Question: I'm trying to get a list of related artists but am returning mixed results. Sometimes the name of the related artist will appear and sometimes it will return "undefined".
How do I retrieve the names of all the related artists without getting an "undefined" result?
'''
models.Artist
.fromURI('spotify🧑‍🎨7hJcb9fa4alzcOq3EaNPoG')
.load(artist_properties)
.done(function(artist){
artist.related.snapshot().done(function(r){
var relatedArtists = r.toArray();
var relatedArtistsNames = [];
var i;
for(i = 0; i < relatedArtists.length; i++){
var listItem = document.createElement("li");
listItem.innerHTML = relatedArtists[i].name;
$('#relatedContainer').append(listItem);
}
});
});
'''
This outputs:

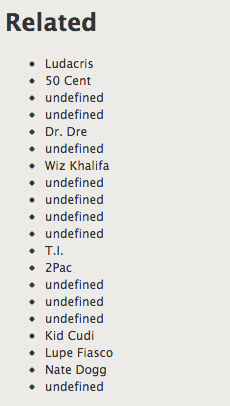
Answer: From your next question, I'd say you already figured out snapshot.loadAll('name'), but I'll throw it on here for posterity.